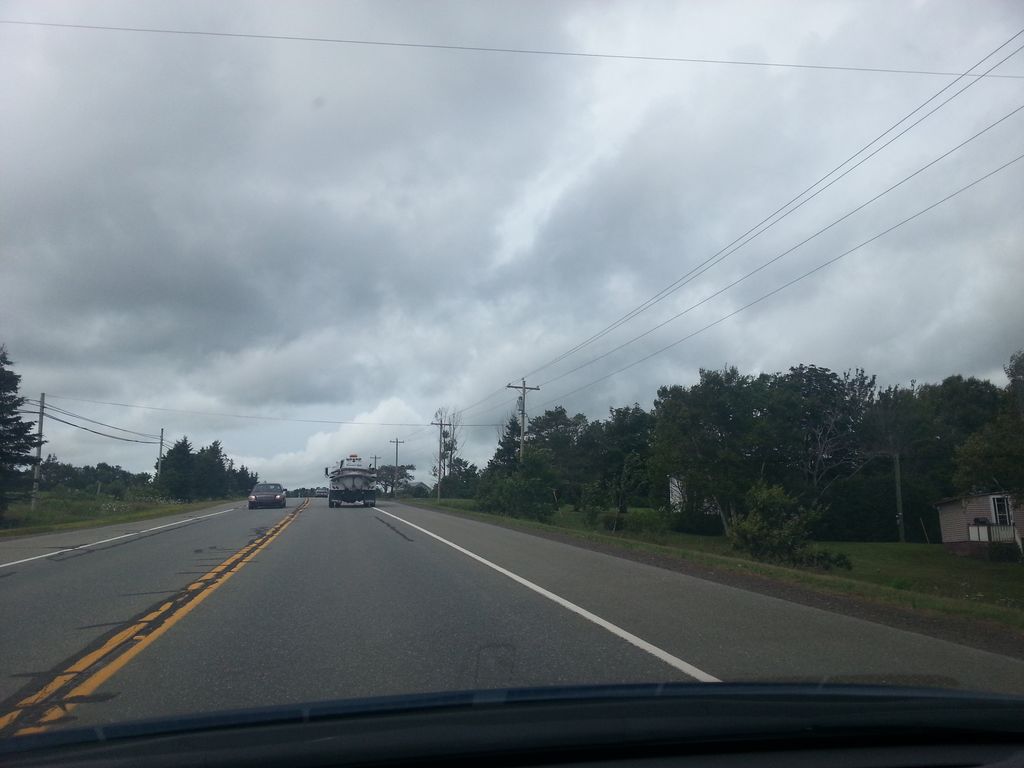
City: charlottetown